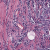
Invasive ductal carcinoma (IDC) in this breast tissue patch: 0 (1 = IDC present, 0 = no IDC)